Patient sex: M
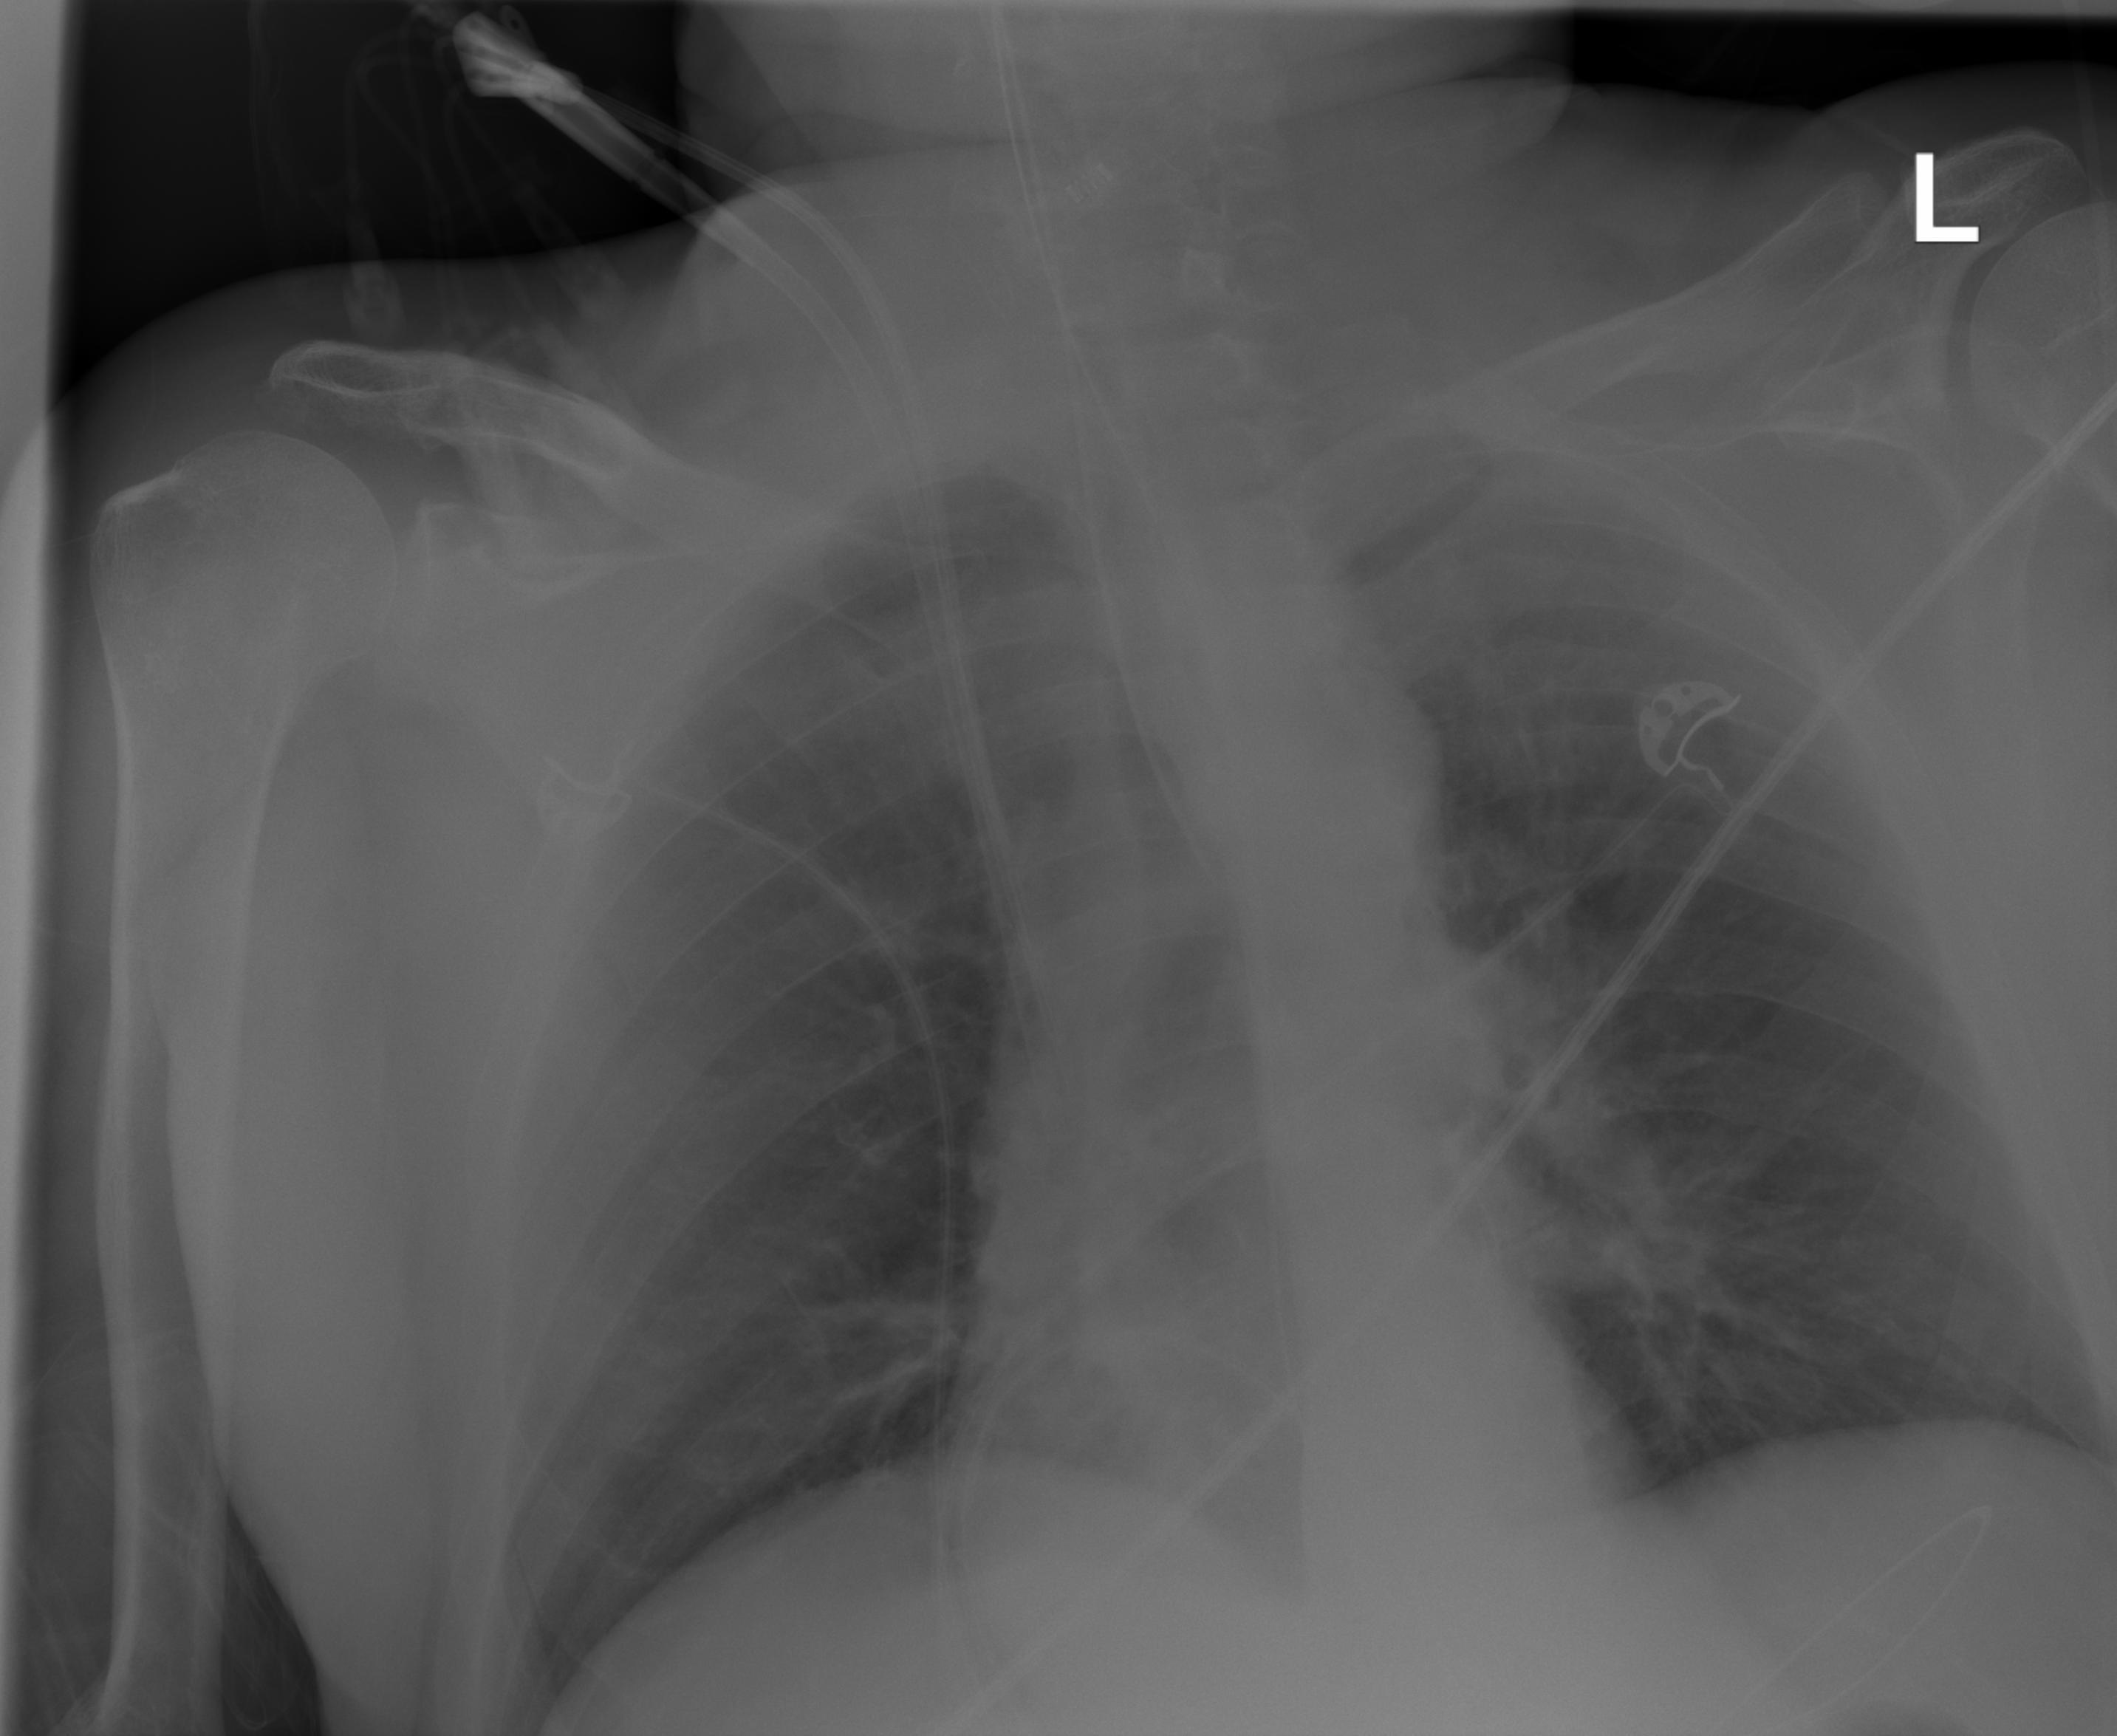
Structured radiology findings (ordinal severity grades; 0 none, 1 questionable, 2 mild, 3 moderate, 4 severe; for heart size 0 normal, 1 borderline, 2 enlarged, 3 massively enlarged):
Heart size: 0
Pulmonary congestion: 2
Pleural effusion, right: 0
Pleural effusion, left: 0
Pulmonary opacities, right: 0
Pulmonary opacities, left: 0
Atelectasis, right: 0
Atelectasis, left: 0